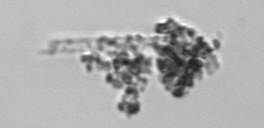
Label: detritus